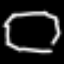
Label: octagon